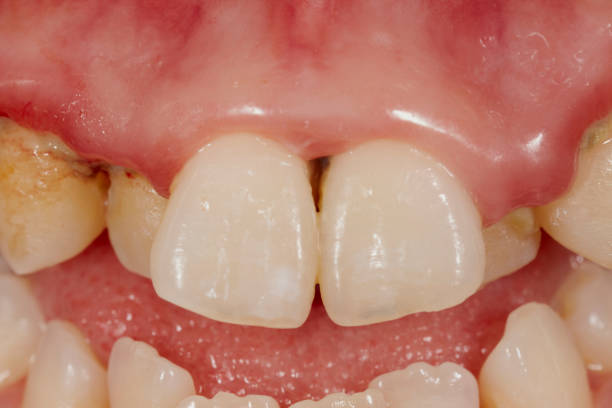
Condition: Gingivitis